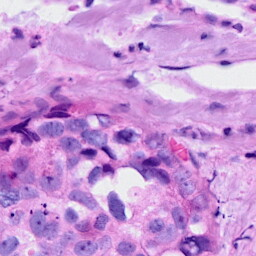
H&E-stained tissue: Breast